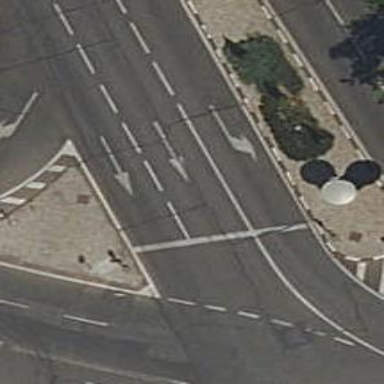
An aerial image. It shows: Road with traffic signals.